Question: I'm using Dojo's (1.7.3) chart component ('dojox.charting.chart') inside an HTML table (and I cannot change this because it's a kind of template provided by someone else where I have to put charts at unknown locations).
Actually (simplified) HTML code may look like this:
'''
<table class="fit-parent">
<tbody>
<tr>
<td>
<div id="chart123" class="full-size-chart"></div>
</td>
</tr>
</tbody>
</table>
'''
And its CSS is something like this (consider 'full-size-chart' equivalent to 'fit-parent'):
'''
.fit-parent
{
width: 100%;
height: 100%;
}
'''
Code to create the chart:
'''
<script type="text/javascript">
require([
"dojox/charting/Chart",
"dojox/charting/themes/MiamiNice",
"dojox/charting/plot2d/Columns",
"dojo/domReady!"
],
function (Chart, theme, ChartType) {
var chart = new Chart("chart123");
chart.setTheme(theme);
chart.addPlot("default", {
type: ChartType
});
chart.addSeries("Series name", chartData);
chart.render();
}
);
</script>
'''
Rendered table is inserted inside others Dojo containers ('BorderContainer' and 'ContentPane') with both a header and an edge panel. Site is made with ASP.NET MVC3 and above code is inside one view page, main layout is inside '_Layout.cshtml' page.
The problem is that the chart size is not correct, it's bigger than the size of the page and scrolls appear. Ideally the table should fit the content box and resize with the window size.

The green box is the table (2 rows in this example). The chart fill the entire row (because of 100% width and height), table layout is right (it fills the "document area" and everything else is fine). Wrong with my code/layout? Please remember I can change HTML (and use CSS classes) but I can't ask them to use CSS float/positions directly or to "imagine" final layout with CSS (probably they use a simple HTML editor or notepad).
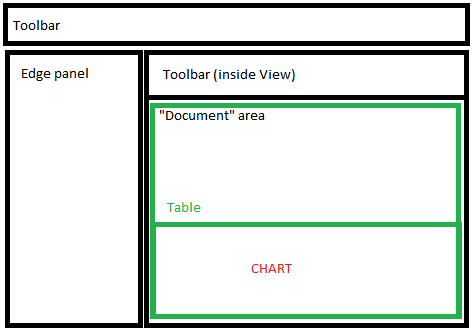
Answer: Chart doesn't support CSS-set sizes, nor sizes in percents. You should specify a chart size either directly on its node in pixels before creating, or during creating as 2nd and 3rd parameters. If you want to support a fluid layout, use a simple JavaScript tracking code for that and resize chart accordingly when needed.